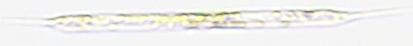
Label: Rhizosolenia